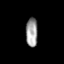
Tissue: skin
Cell type: Fibroblasts
Senescence score: 0.6967
Nuclear area (px): 339
Mean DAPI intensity: 155.64